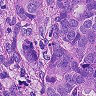
Metastatic tissue present: yes